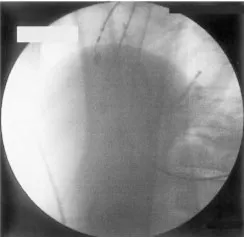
(Color) Progression of a wound in a patient following cardiac ablation procedure. The arm remained in the primary beam near the port of the x-ray tube with the separator cone removed. Fluorographic image illustrating arm in the beam.
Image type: radiology (x_ray)